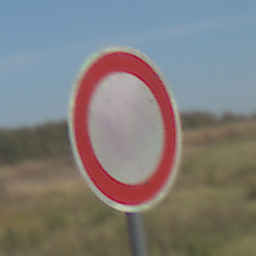
Verkehrszeichen: VerbotFahrzeugeAllerArt
Umgebung: Outdoor, Nature
Tageszeit: MorningAfternoon
Wetter: Clear
Licht: Natural
Jahreszeit: Autumn
Kontrast: HighContrast